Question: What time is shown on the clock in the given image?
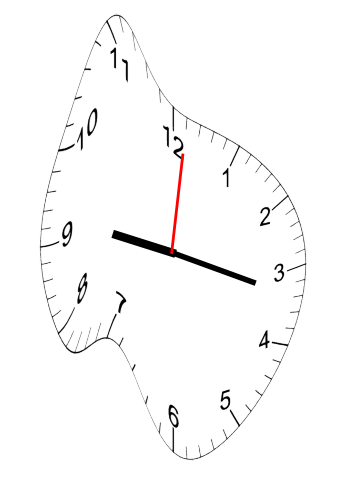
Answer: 09:17:01